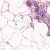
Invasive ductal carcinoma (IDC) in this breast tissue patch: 0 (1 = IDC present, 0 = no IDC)